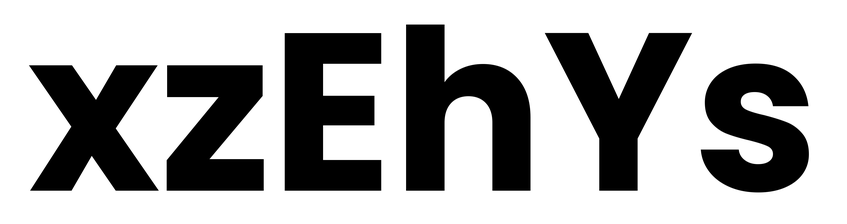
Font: Poppins-Bold